Question: I'm trying to draw the word cloud using wordcloud2.js:
'''
var options =
{
list : wordsSizeList,
fontFamily: 'Finger Paint, cursive, sans-serif'
}
WordCloud(target, options);
'''
But my words are getting blurred (which might be because of low resolution image).

Wordcloud2.js uses canvas for drawing these words. So there should be some way to increase the pixel density of this canvas ?
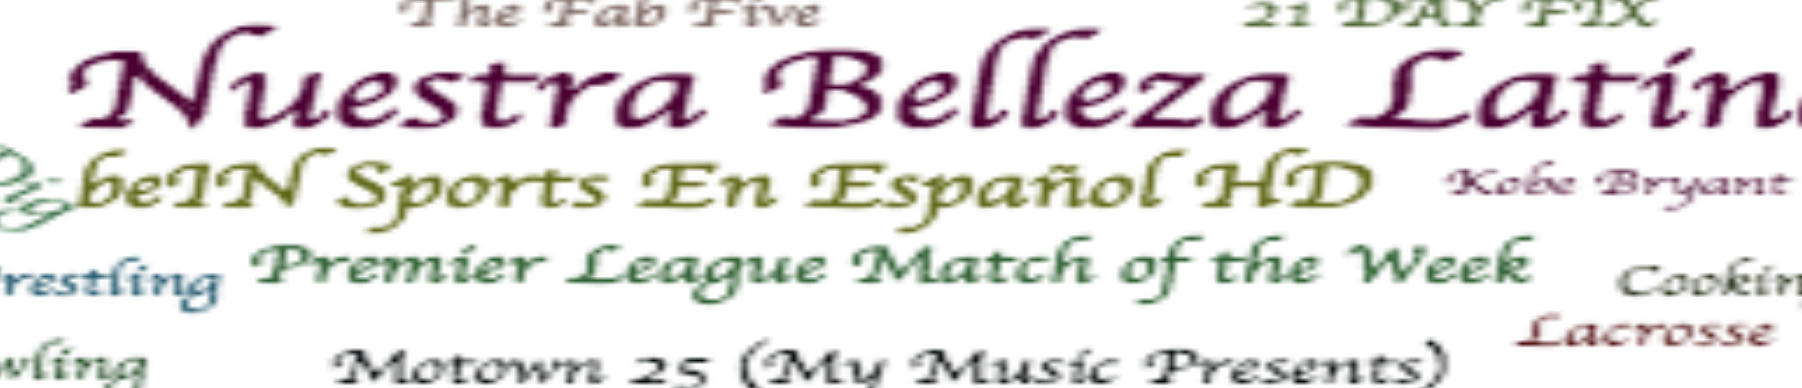
Answer: Set the size of the canvas like:
'''
<canvas height="400" width="400" />
'''
That should provide you a properly sized canvas (with higher resolution)